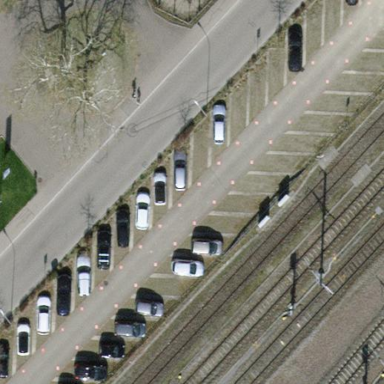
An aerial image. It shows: Parking area with surface.